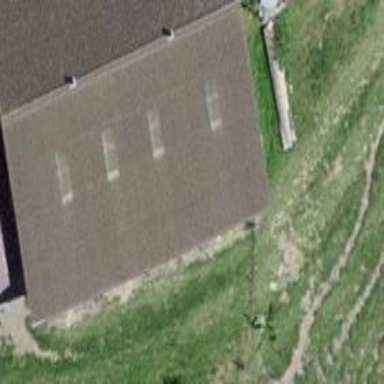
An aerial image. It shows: Shed.